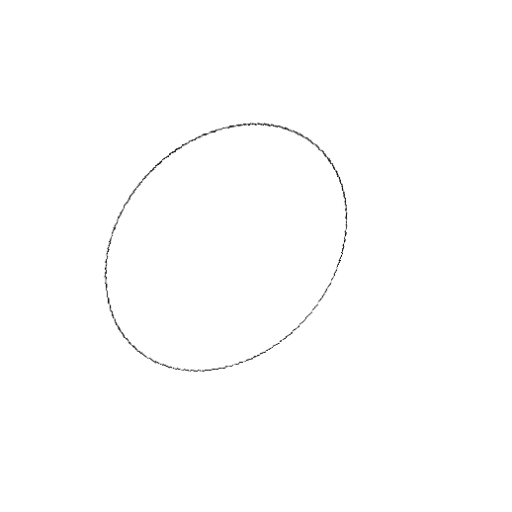
Crossing number: 0